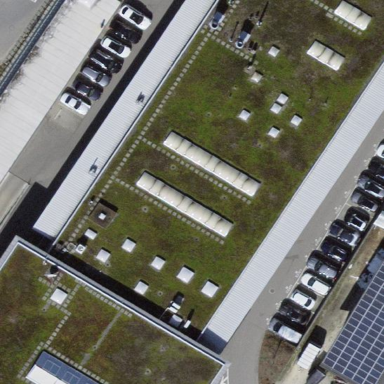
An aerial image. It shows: View of roof of building.